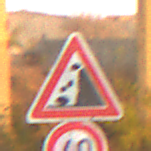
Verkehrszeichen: SteinschlagRechts
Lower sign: Geschwindigkeit40
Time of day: SunriseSunset
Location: Roofed (Suburban)
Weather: Clear
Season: NotSpecified
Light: Natural